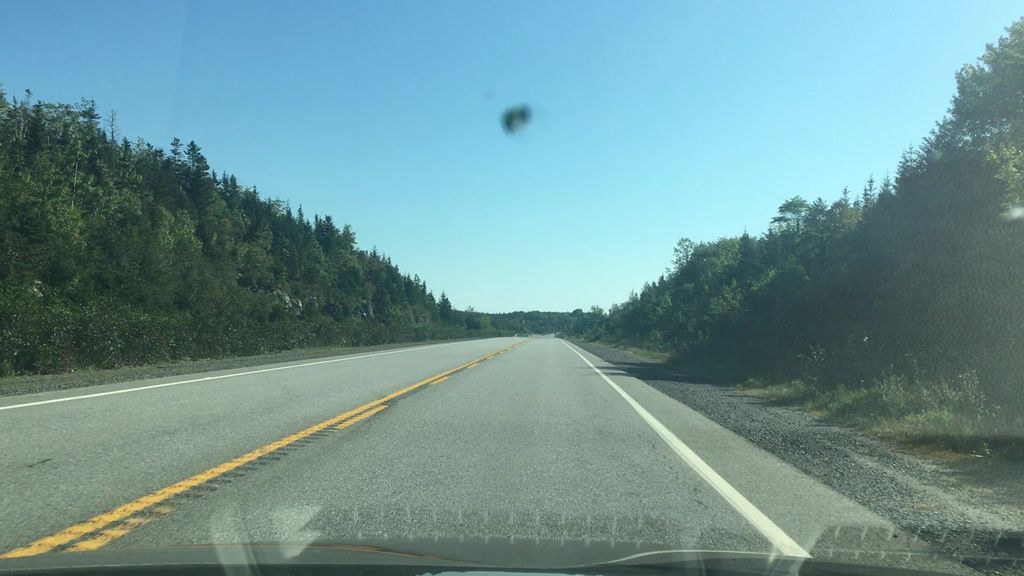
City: halifax